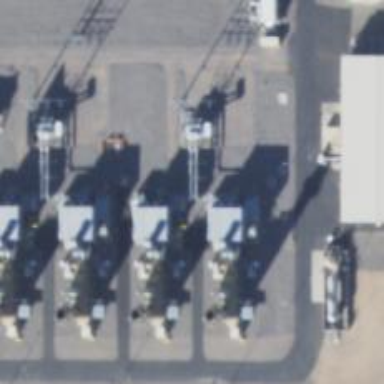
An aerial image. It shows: Gas turbine generator is in use.